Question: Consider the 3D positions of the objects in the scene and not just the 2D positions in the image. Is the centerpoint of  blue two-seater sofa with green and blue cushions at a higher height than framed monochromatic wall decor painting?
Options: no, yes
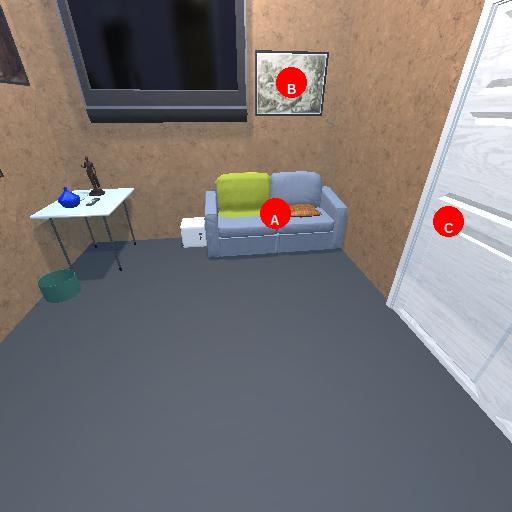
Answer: no